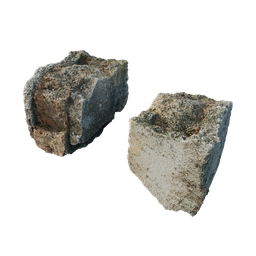
Label: architecture